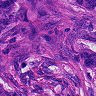
Metastatic tissue present: yes